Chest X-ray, PA view. Patient: 60 years old, sex F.
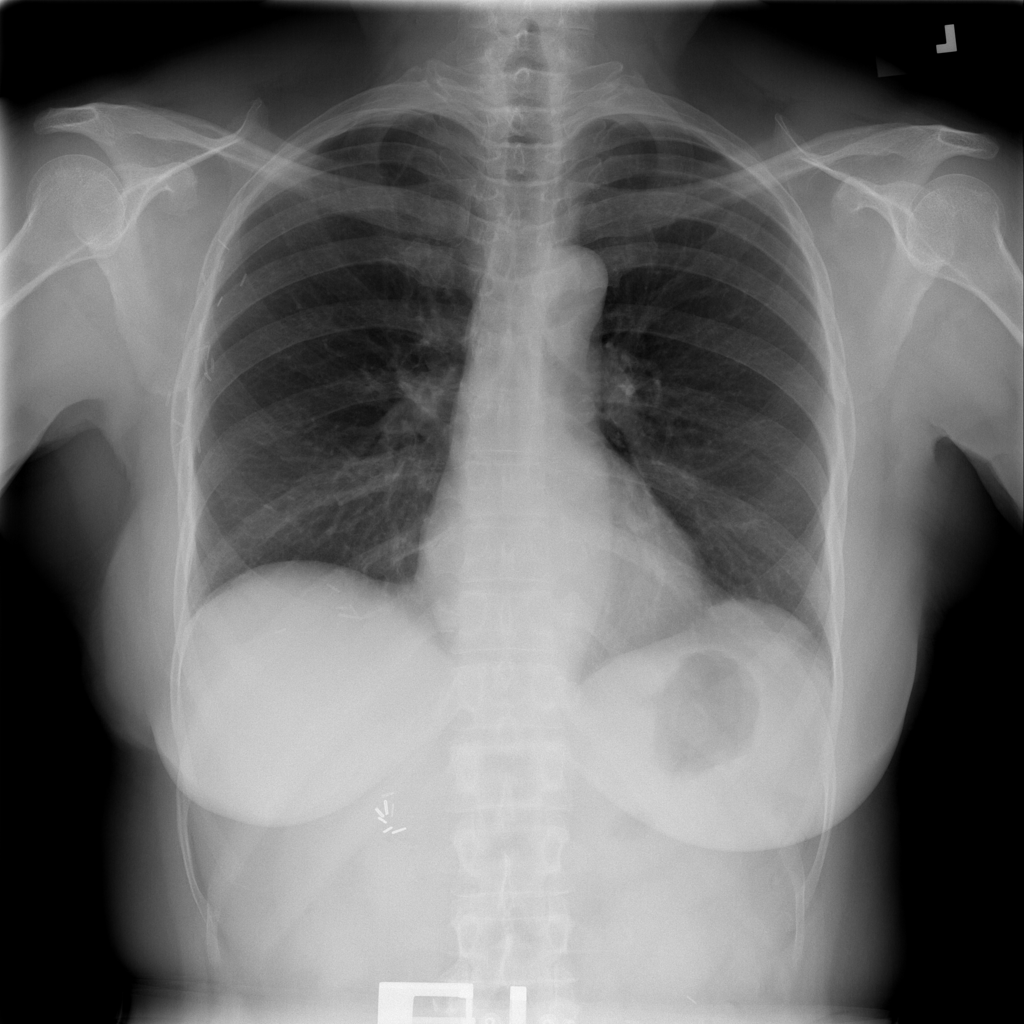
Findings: No Finding